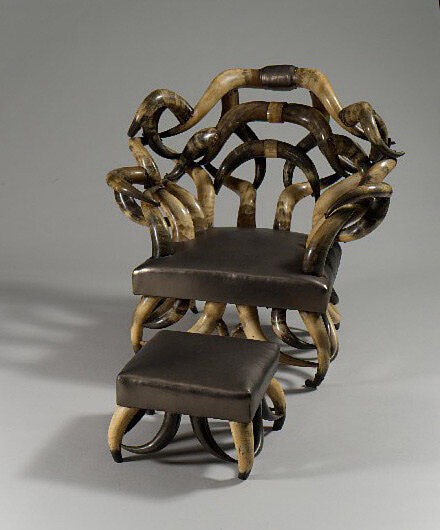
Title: Ottoman
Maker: Wenzel Friedrich, Bohemian, 1827–1902
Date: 1880–90
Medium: Steer horn, wood, metal, brass, glass, leatherette (not original)
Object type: ottoman
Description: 1986-39-1: Bow-shaped joined crest rail above similarly shape...;     1986-39-2: Bow-shaped horn supported square ottoman upholster...